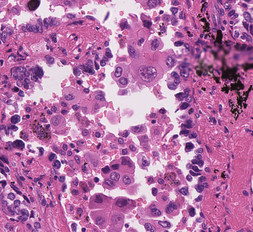
Tumor epithelial tissue: yes
Tumor-associated stroma tissue: yes
Normal tissue: no